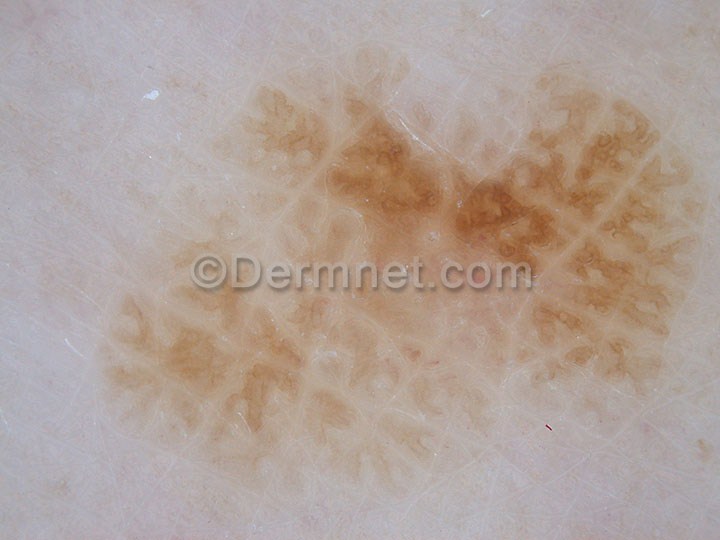
Disease: Melanoma Skin Cancer Nevi and Moles